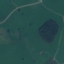
Land use / land cover class: Pasture